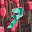
Label: 7